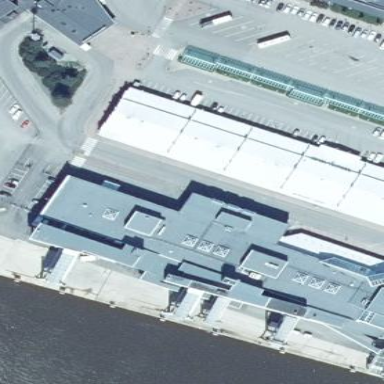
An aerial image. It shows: Hotel with gabled roof.